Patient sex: M
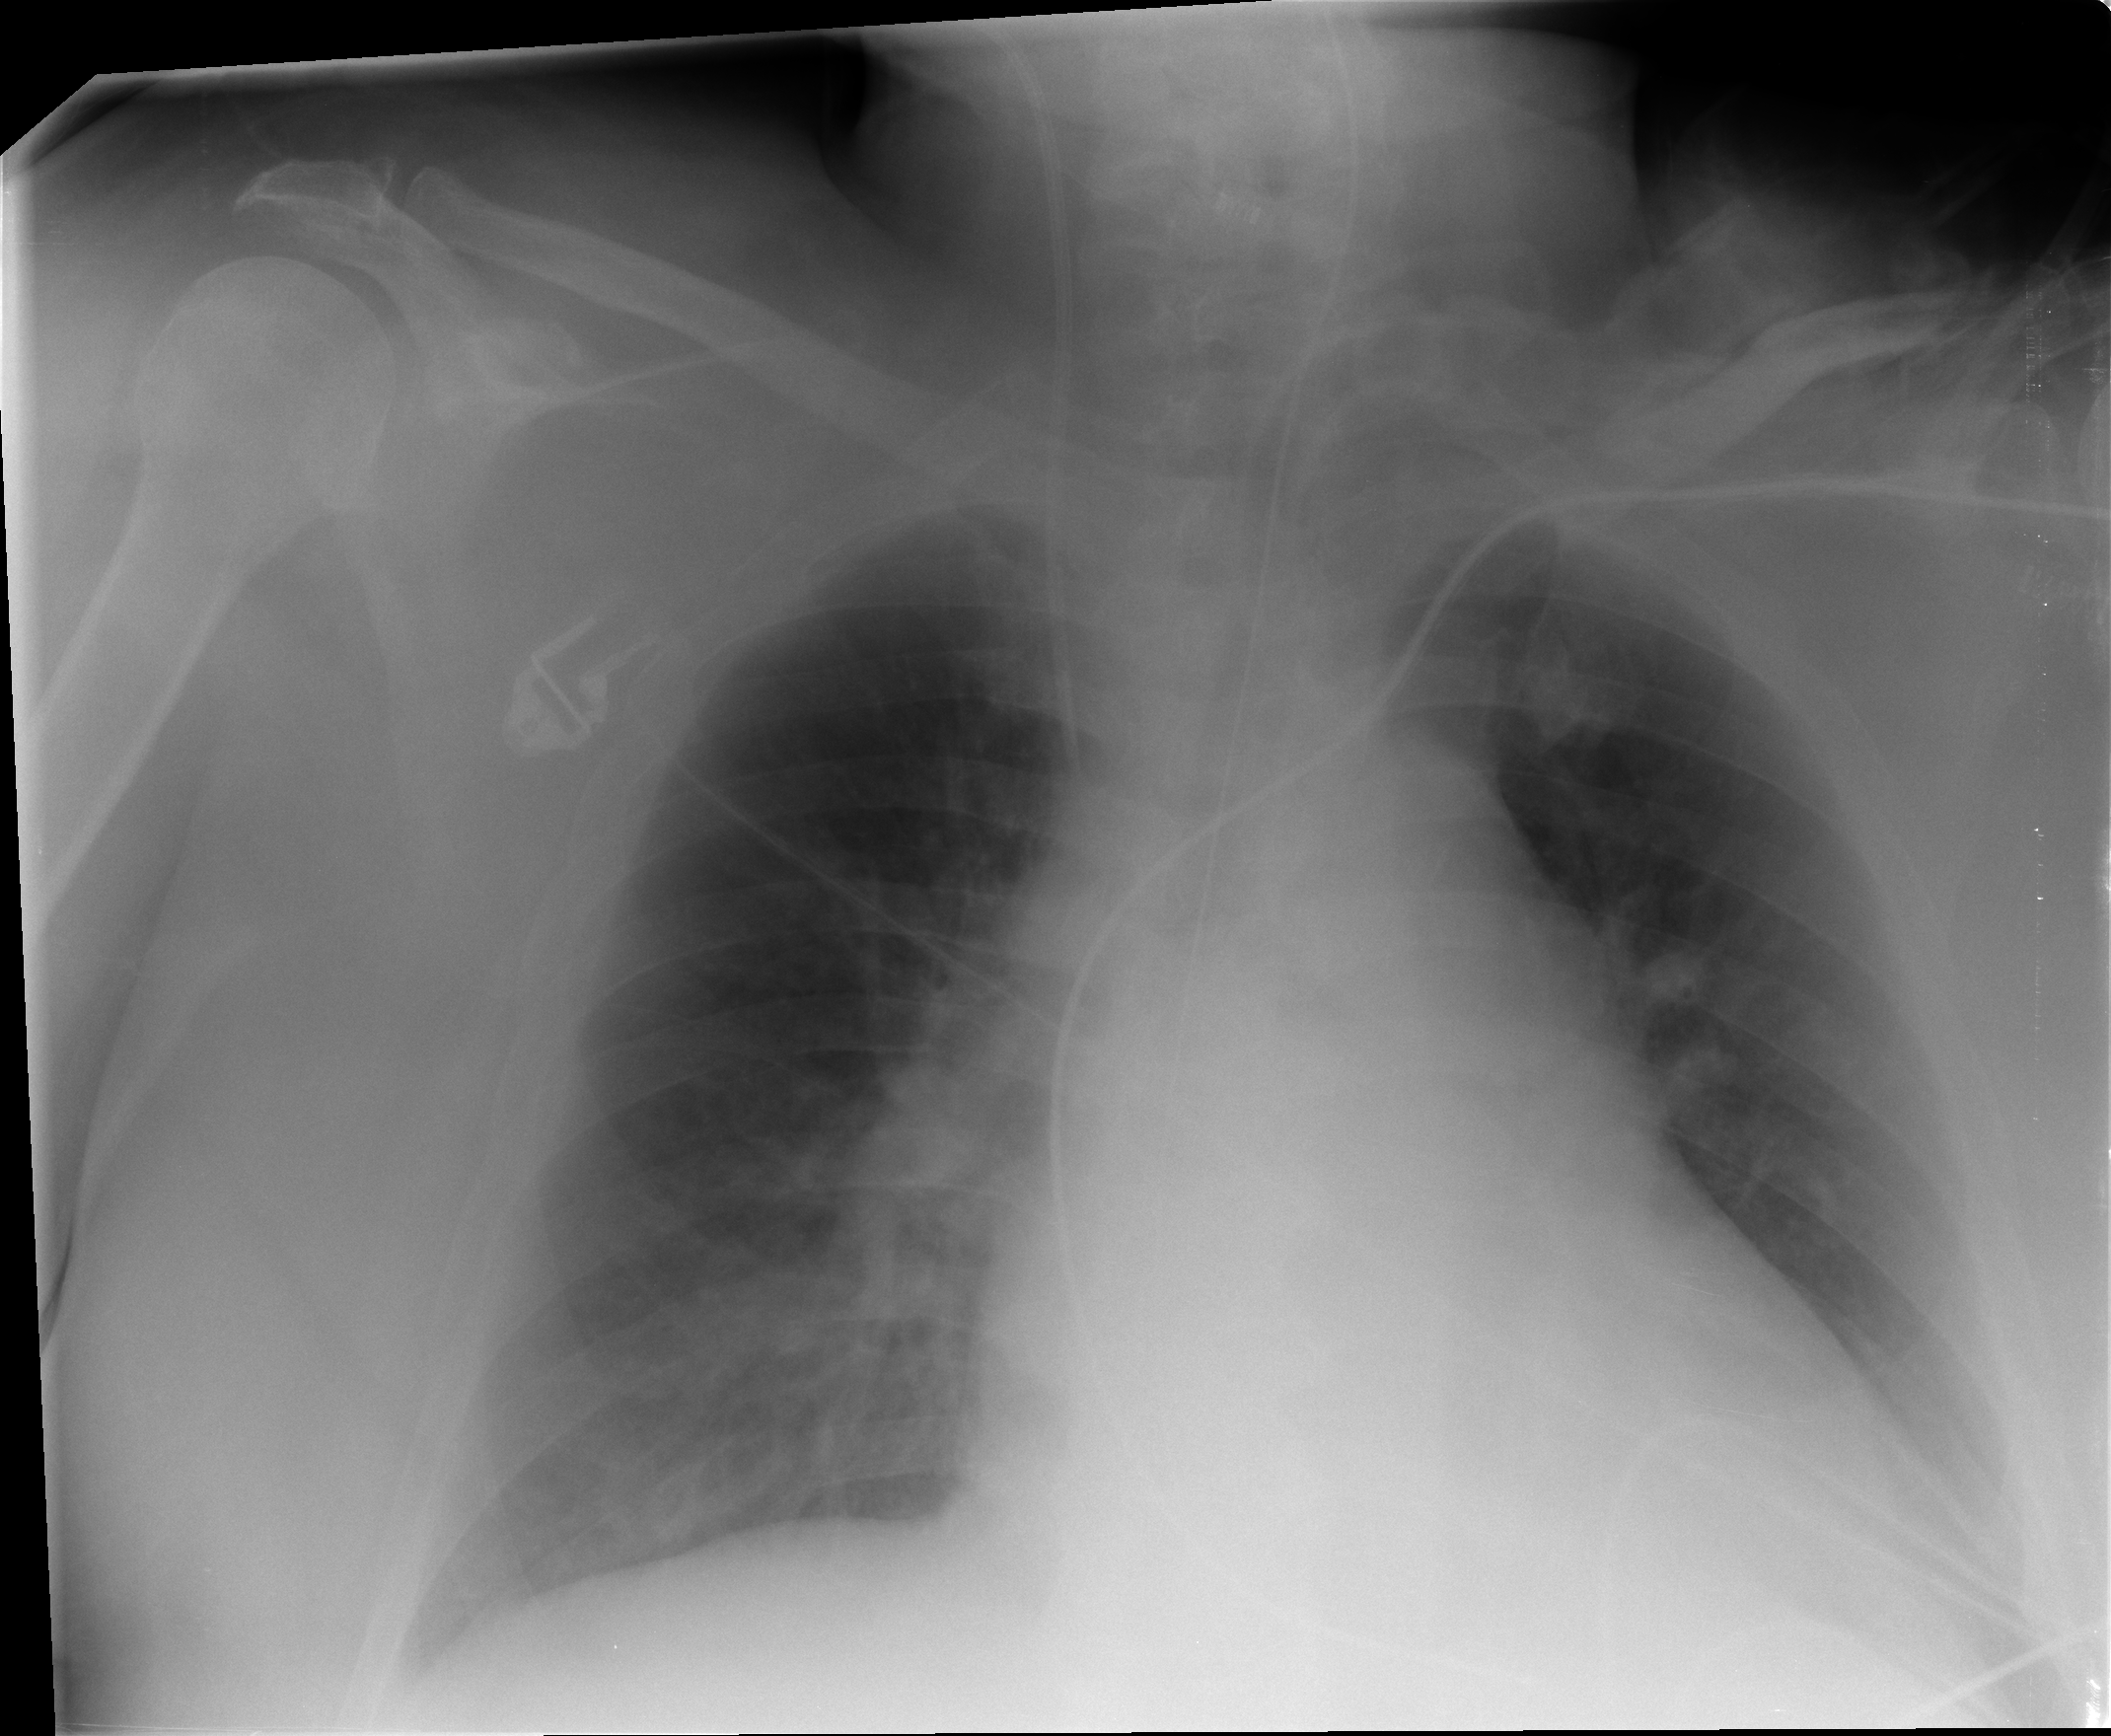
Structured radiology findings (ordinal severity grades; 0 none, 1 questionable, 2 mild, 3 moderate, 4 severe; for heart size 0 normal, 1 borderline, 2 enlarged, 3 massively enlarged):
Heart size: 2
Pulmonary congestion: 1
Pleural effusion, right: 0
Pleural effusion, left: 1
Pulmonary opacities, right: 1
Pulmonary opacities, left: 1
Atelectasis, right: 1
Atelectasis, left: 1